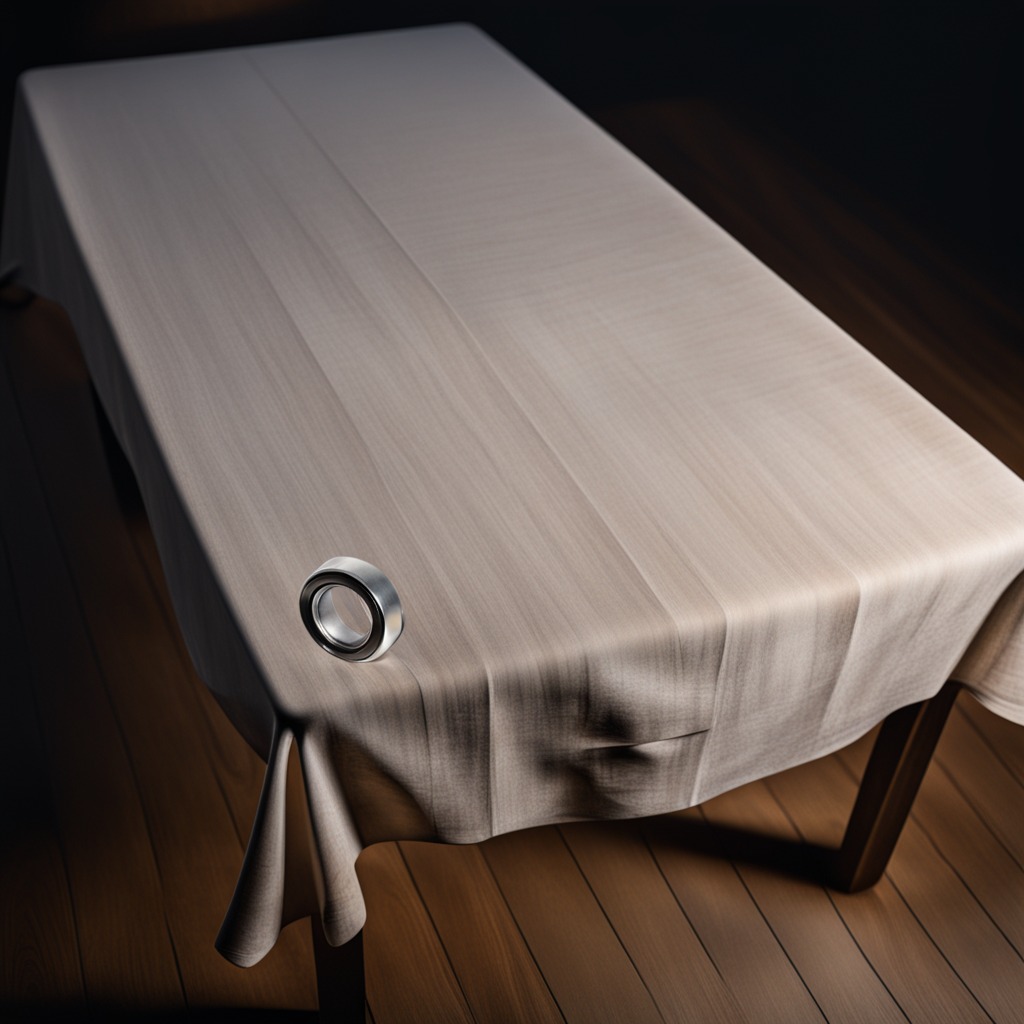
A metal ball bearing is lying on a wooden table.